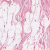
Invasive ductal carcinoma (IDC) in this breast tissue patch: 0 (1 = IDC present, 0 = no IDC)